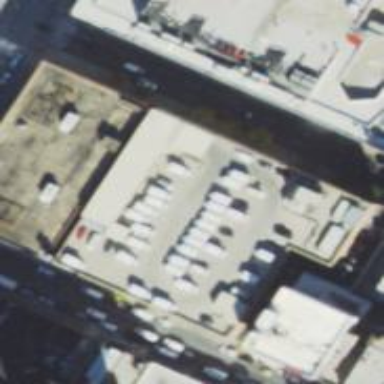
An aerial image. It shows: Building with flat concrete roof.